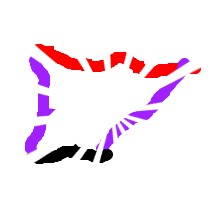
Shape: trapezoid